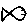
Label: fish